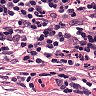
Metastatic tissue present: no